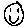
Label: smiley face